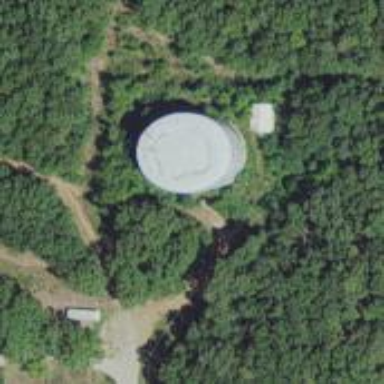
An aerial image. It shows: Water tower that is man-made.